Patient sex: M
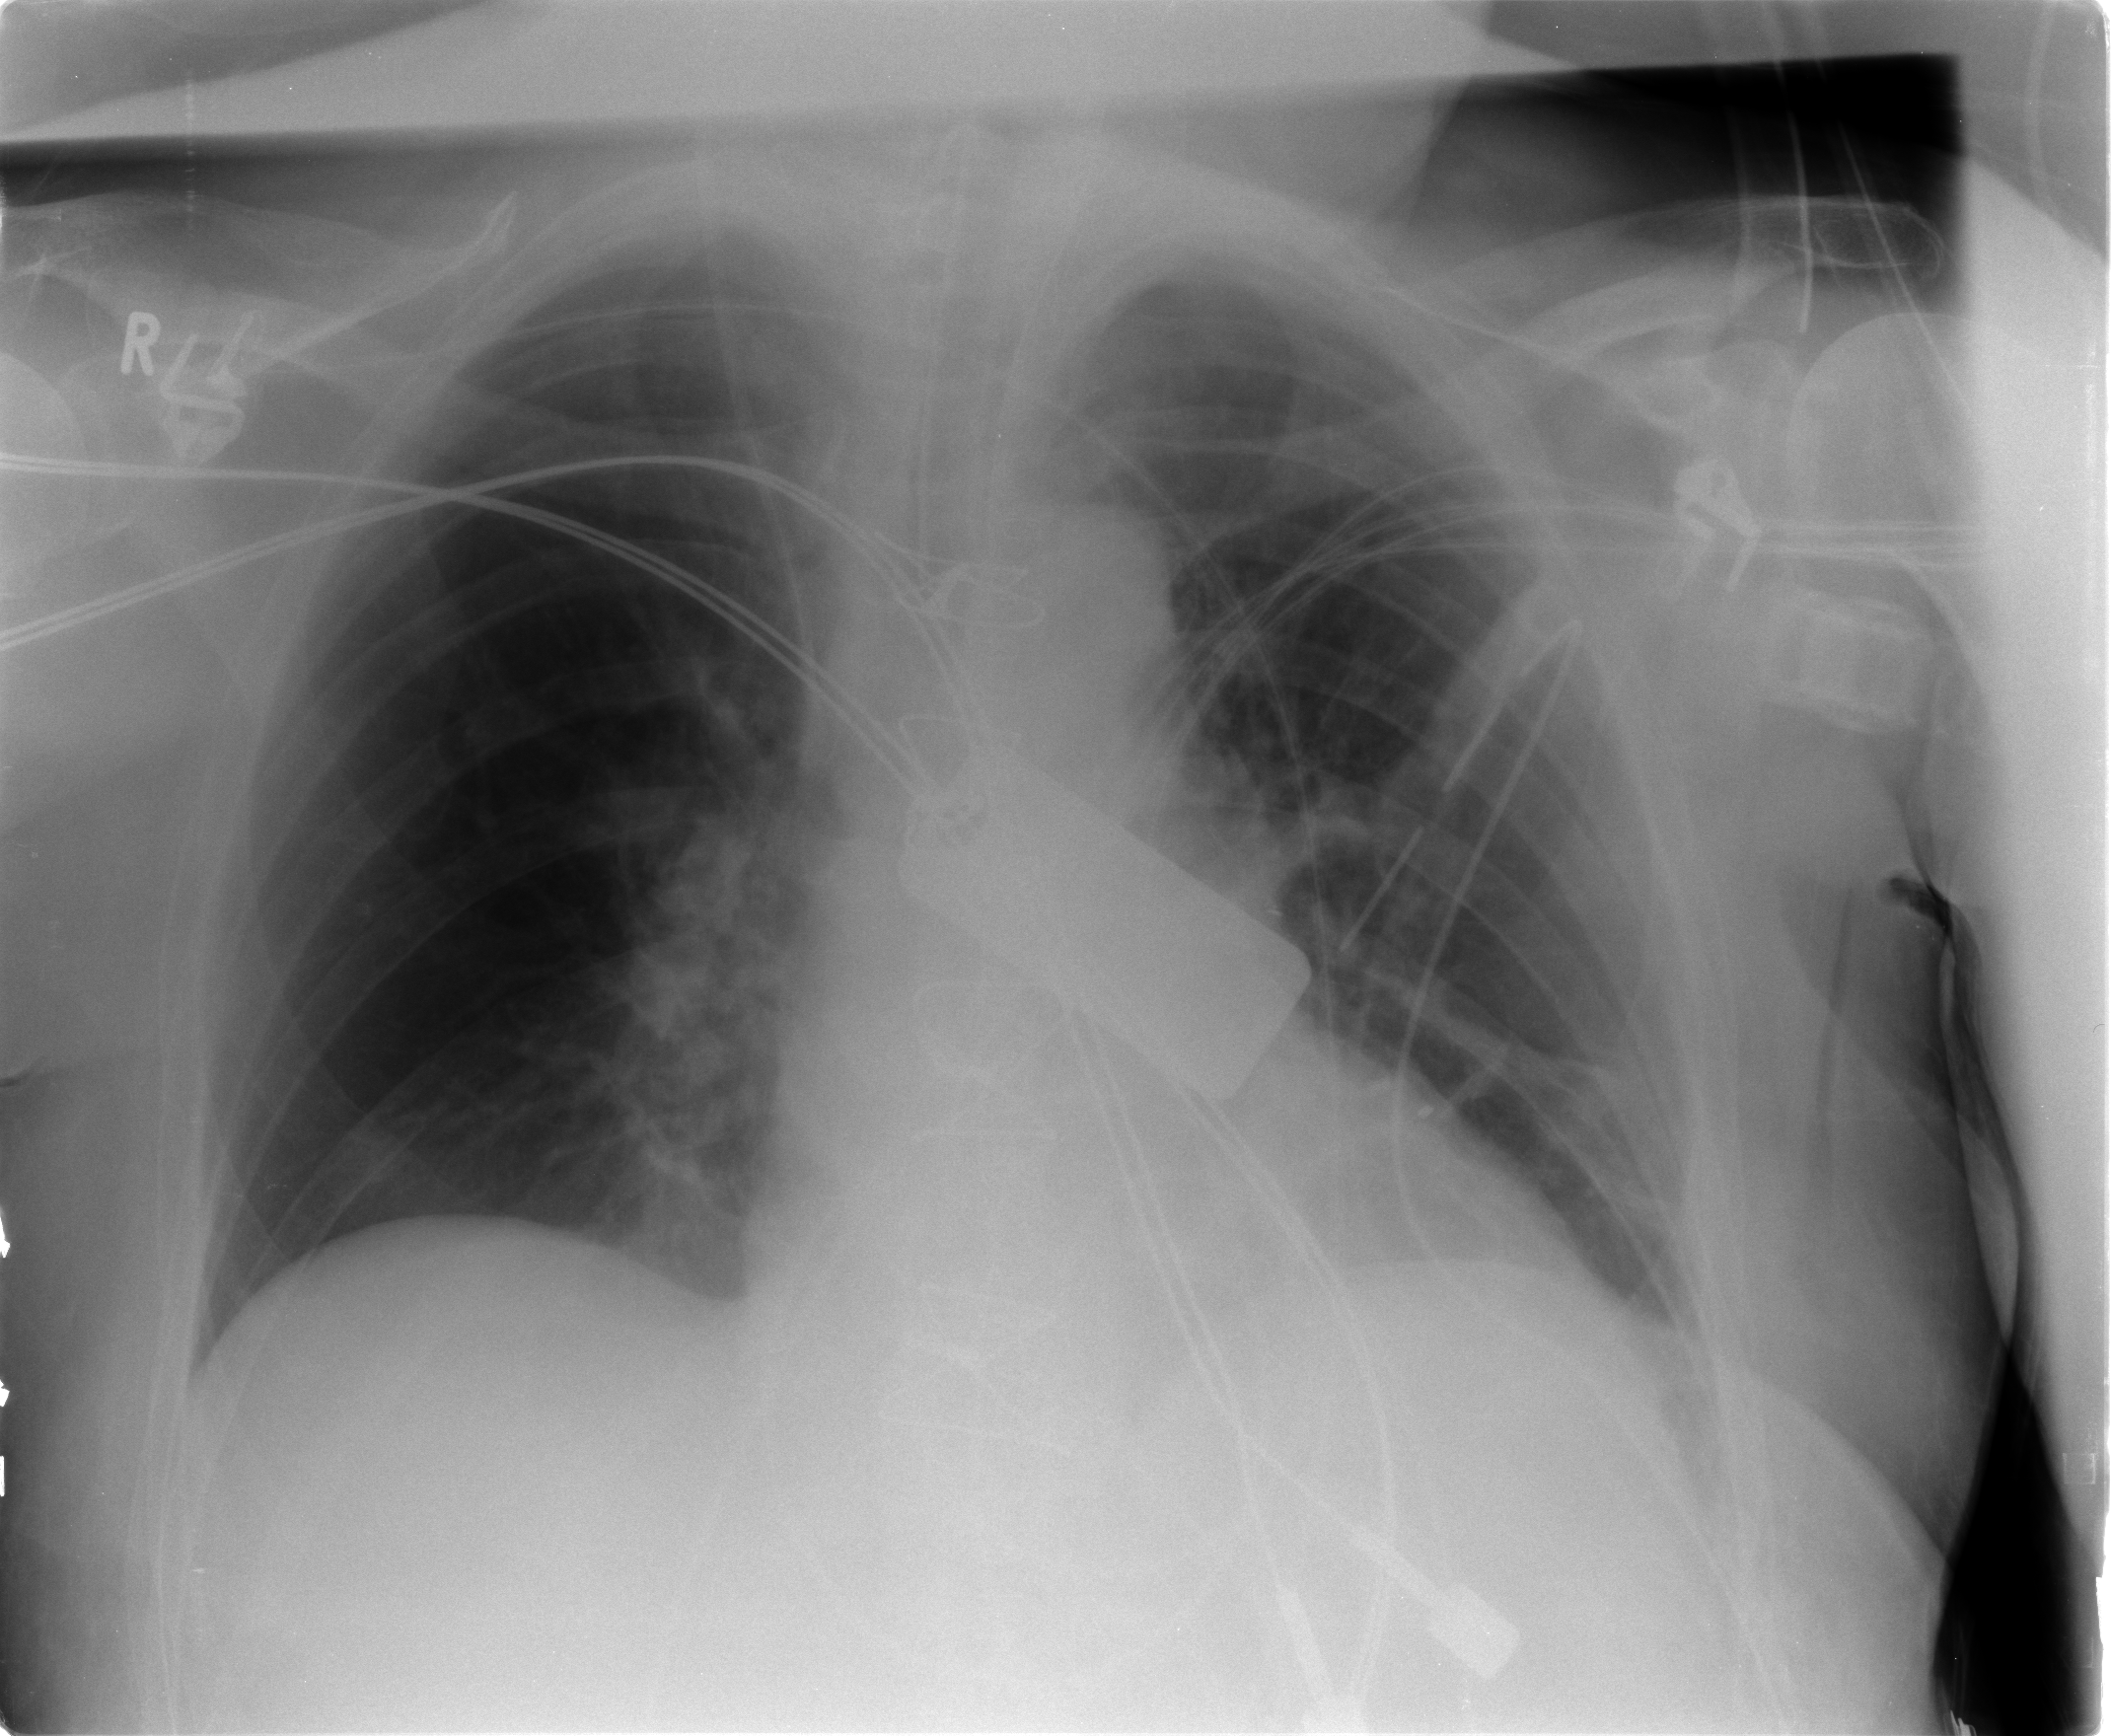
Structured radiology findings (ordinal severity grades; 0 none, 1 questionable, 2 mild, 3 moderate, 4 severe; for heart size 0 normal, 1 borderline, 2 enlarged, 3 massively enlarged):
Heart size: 2
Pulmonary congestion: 1
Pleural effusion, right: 0
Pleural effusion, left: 0
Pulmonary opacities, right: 0
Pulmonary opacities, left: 0
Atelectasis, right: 0
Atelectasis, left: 2